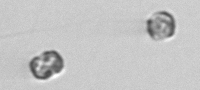
Label: Thalassiosira_sp_aff_mala